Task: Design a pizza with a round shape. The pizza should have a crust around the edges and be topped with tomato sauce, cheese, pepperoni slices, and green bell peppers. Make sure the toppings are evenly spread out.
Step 350:
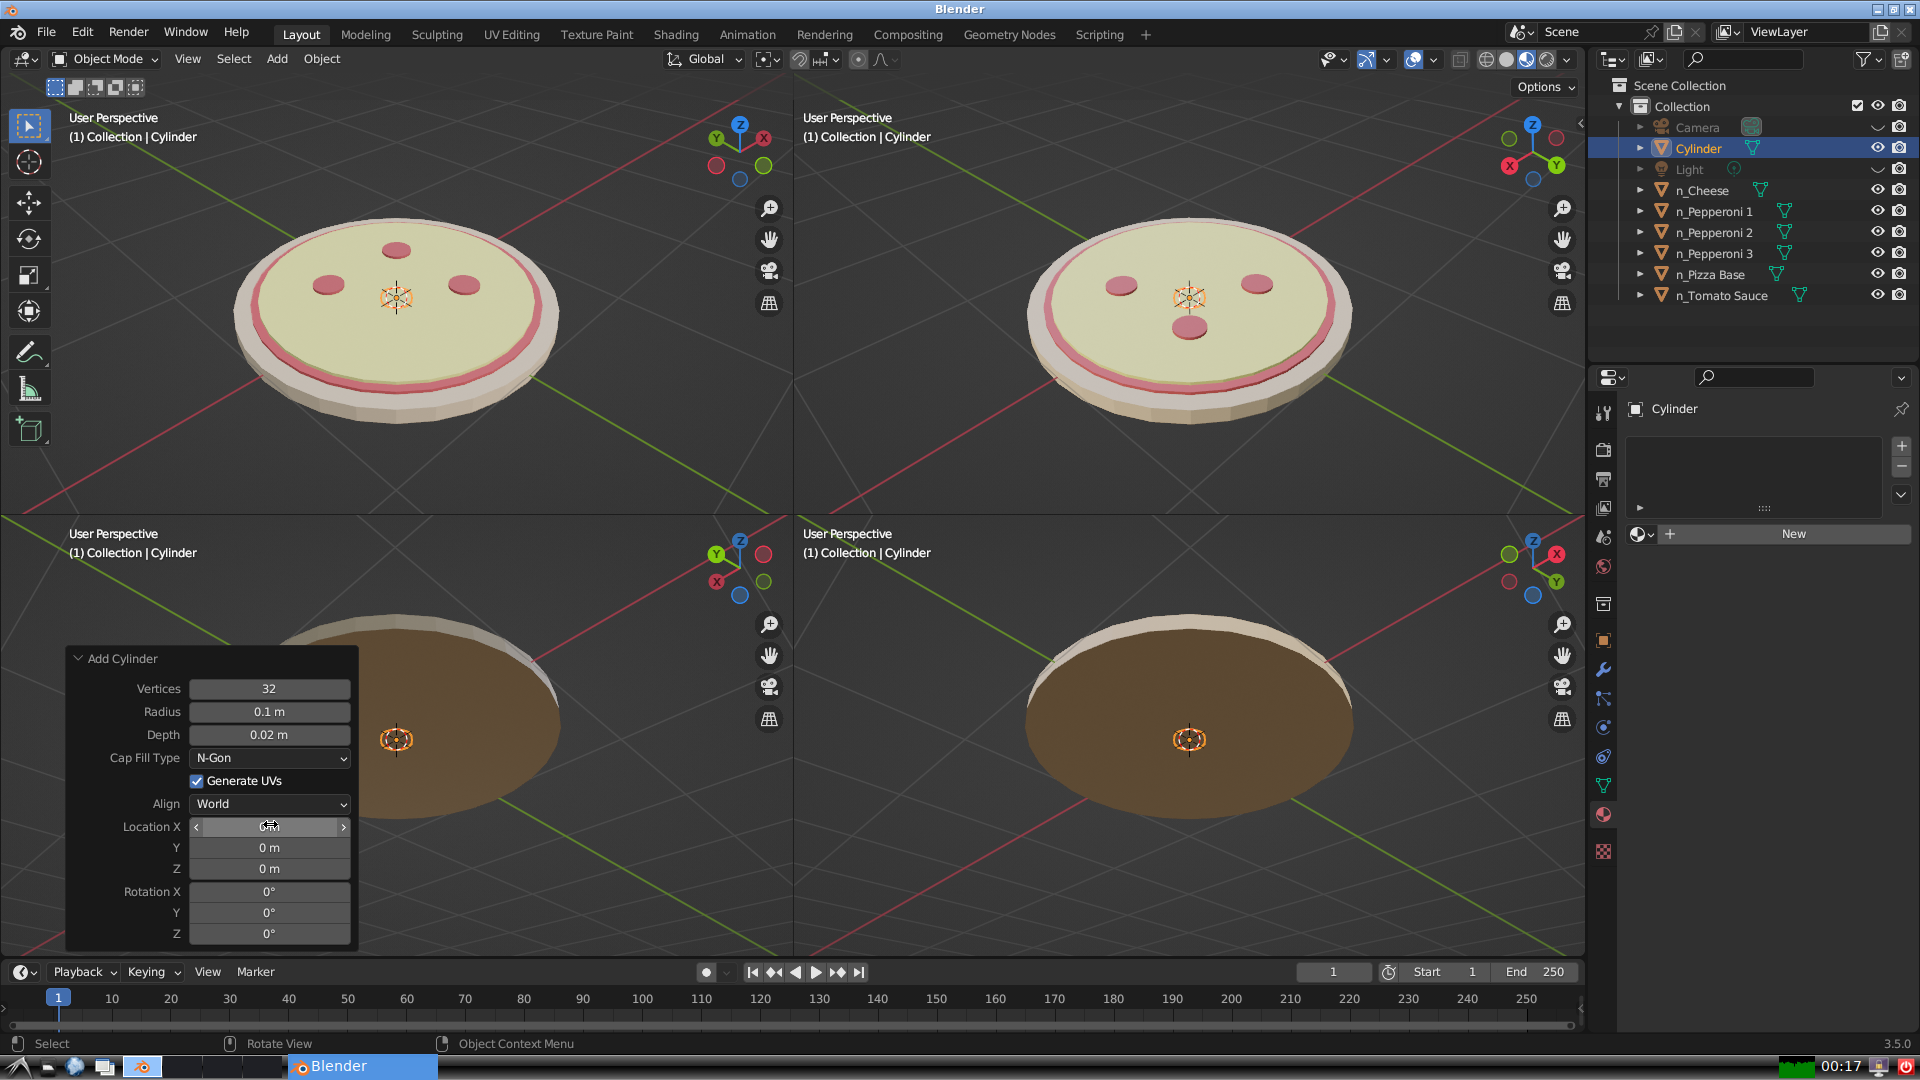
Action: click: no